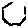
Label: hexagon